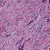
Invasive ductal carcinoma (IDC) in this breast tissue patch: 1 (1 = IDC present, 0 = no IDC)